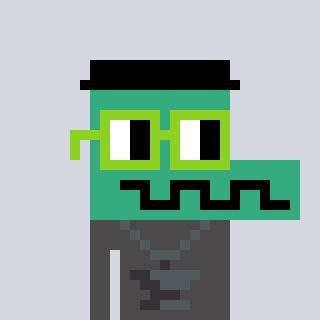
a pixel art character with square light green glasses, a crocodile-shaped head and a grayscale-colored body on a cool background